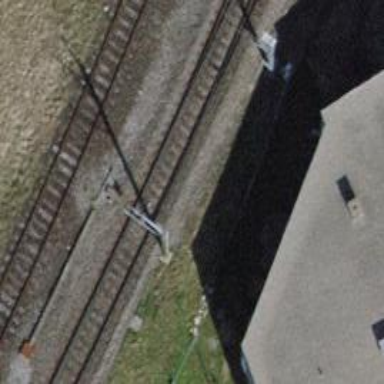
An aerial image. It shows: Railway switch.